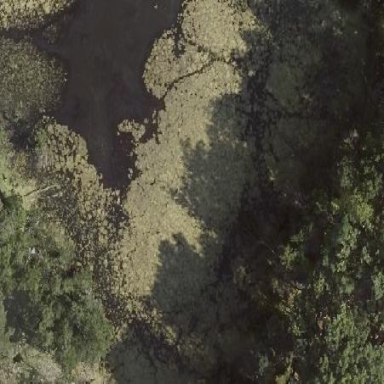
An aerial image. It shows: Peaceful pond surrounded by nature.